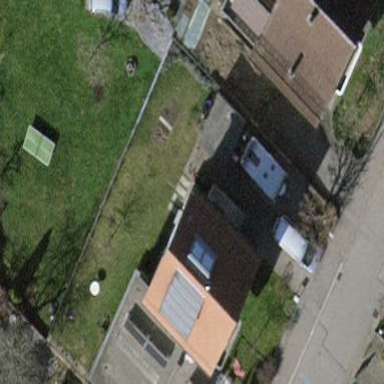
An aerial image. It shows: Detached building.